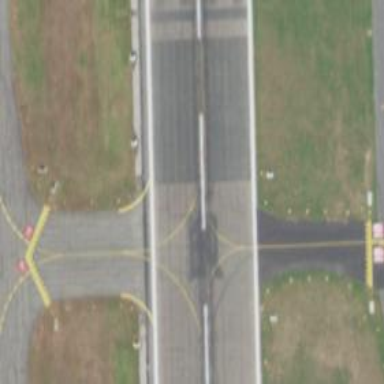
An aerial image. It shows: View of runway in airport.